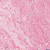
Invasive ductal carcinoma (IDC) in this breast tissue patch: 0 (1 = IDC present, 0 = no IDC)